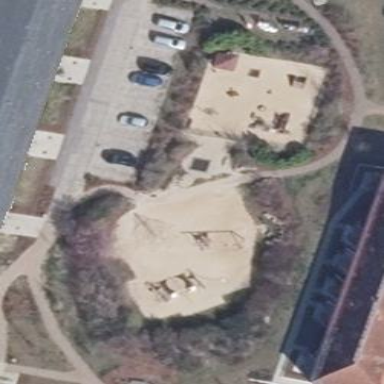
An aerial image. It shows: Playground area for leisure land.